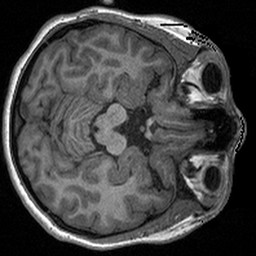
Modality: T1w
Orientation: axial
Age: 20
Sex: female